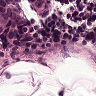
Metastatic tissue present: yes